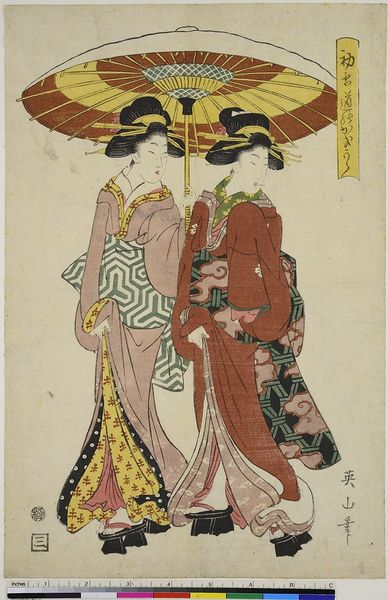
Titel: Der erste Schnee des Jahres: Austernschalen auf der Straße
Künstler: Kikukawa Eizan
Standort: Hamburg
Institution: Museum für Kunst und Gewerbe Hamburg
Schlagwörter: sonnenschirm, holzschnitt, geisha, druckgraphik, druckgrafik, tracht, zeit, farbholzschnitt, kimono, kurtisane, volkstracht, edo, obi, reproduktionen, druckerzeugnisse, hetäre